Field crop: maize
Growth stage: 2
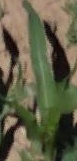
Species: maize